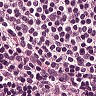
Metastatic tissue present: no